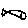
Label: fish